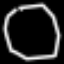
Label: octagon